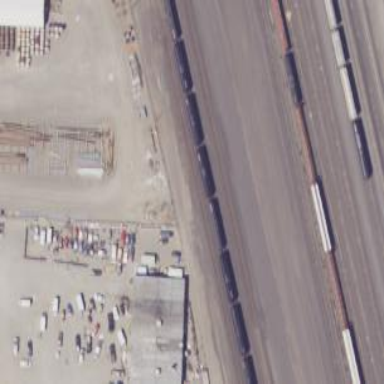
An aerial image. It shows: Railway siding for service.